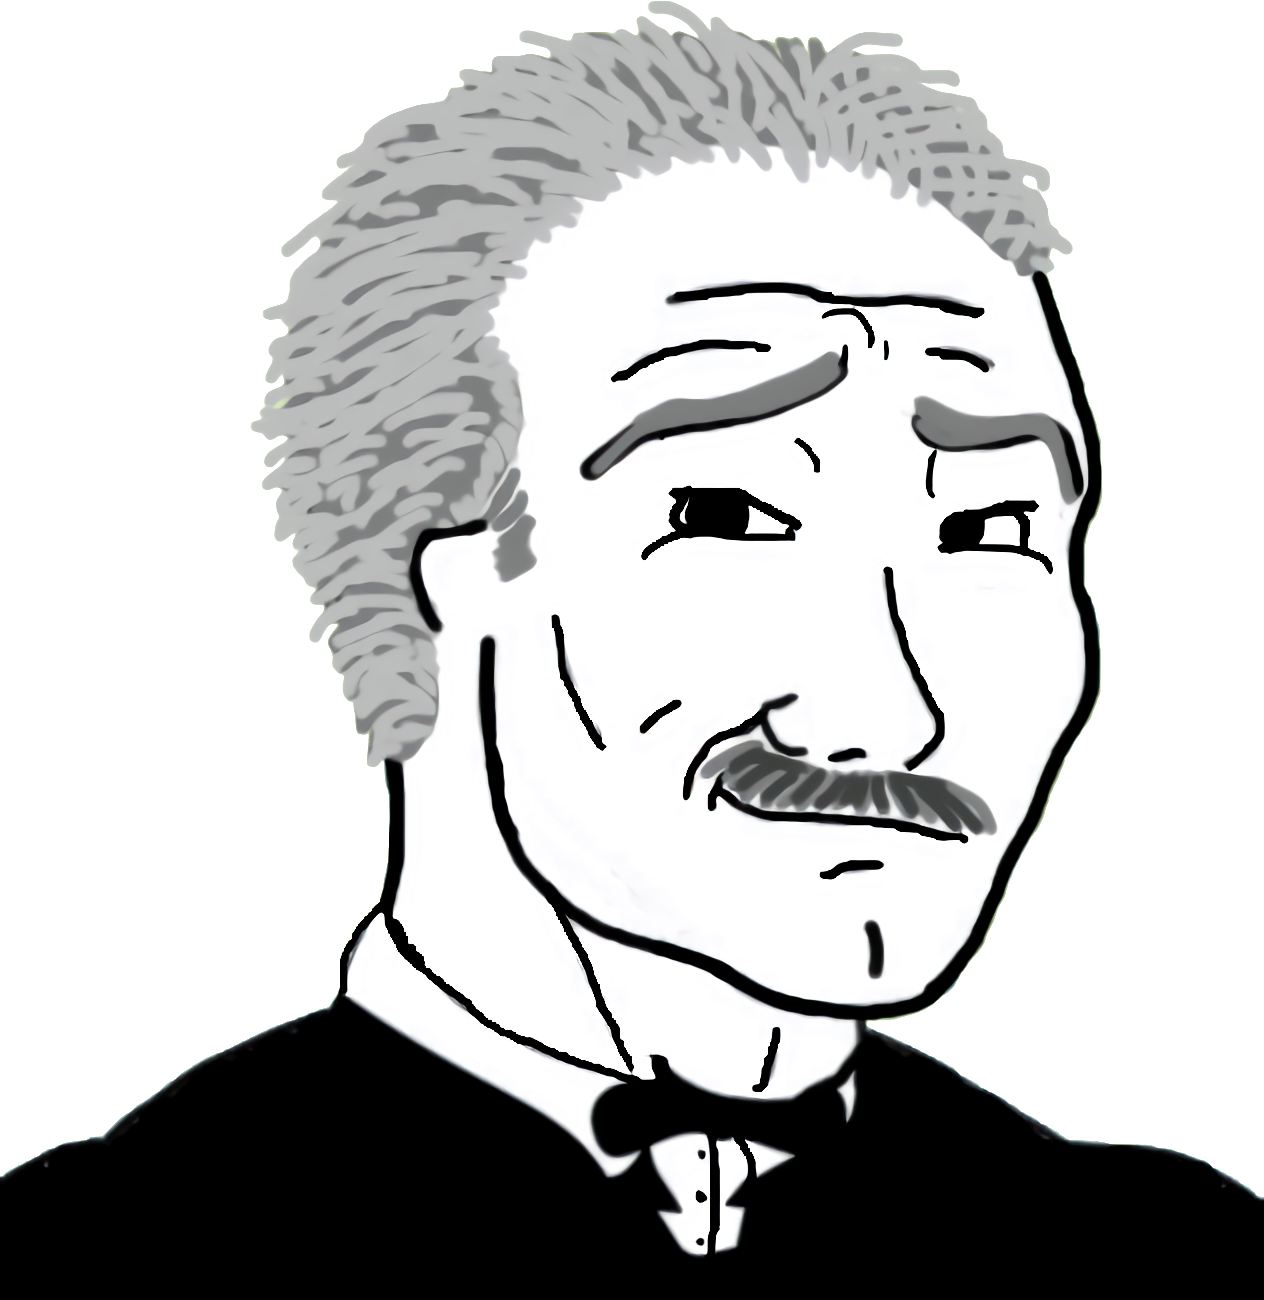
Label: 5_Smugjak